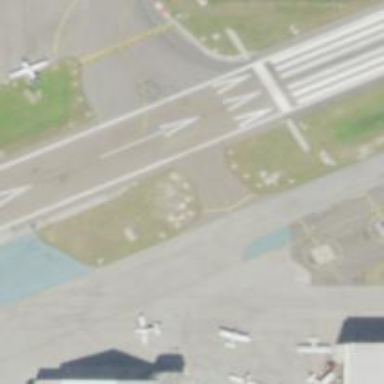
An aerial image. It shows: Image of taxiway at airport.